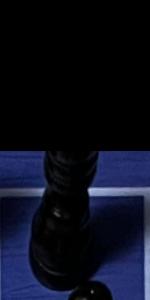
Label: Bishop_Black